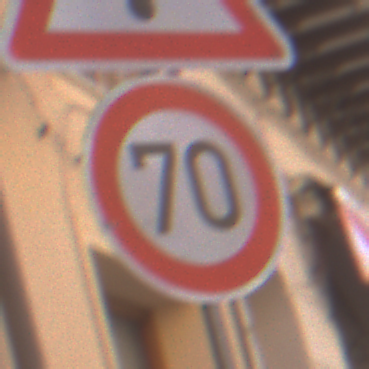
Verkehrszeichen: Geschwindigkeit70
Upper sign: Gefahrenstelle
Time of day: MorningAfternoon
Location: Outdoor (Urban)
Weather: Clear
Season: NotSpecified
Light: Natural